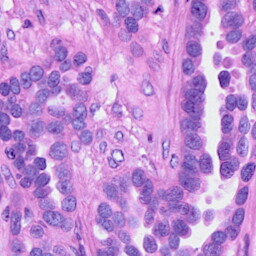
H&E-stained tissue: Ovarian